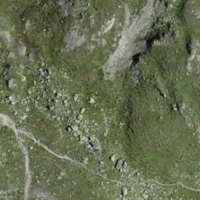
EUNIS habitat code: 31
Species observed at this site:
Eriophorum scheuchzeri